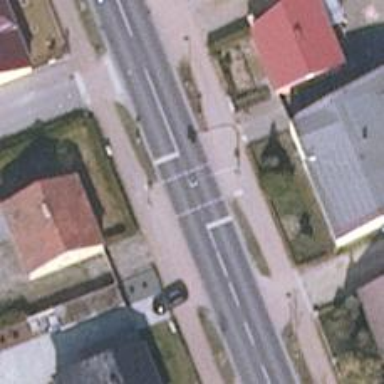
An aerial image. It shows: Road with traffic signals at the crossing.